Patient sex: F
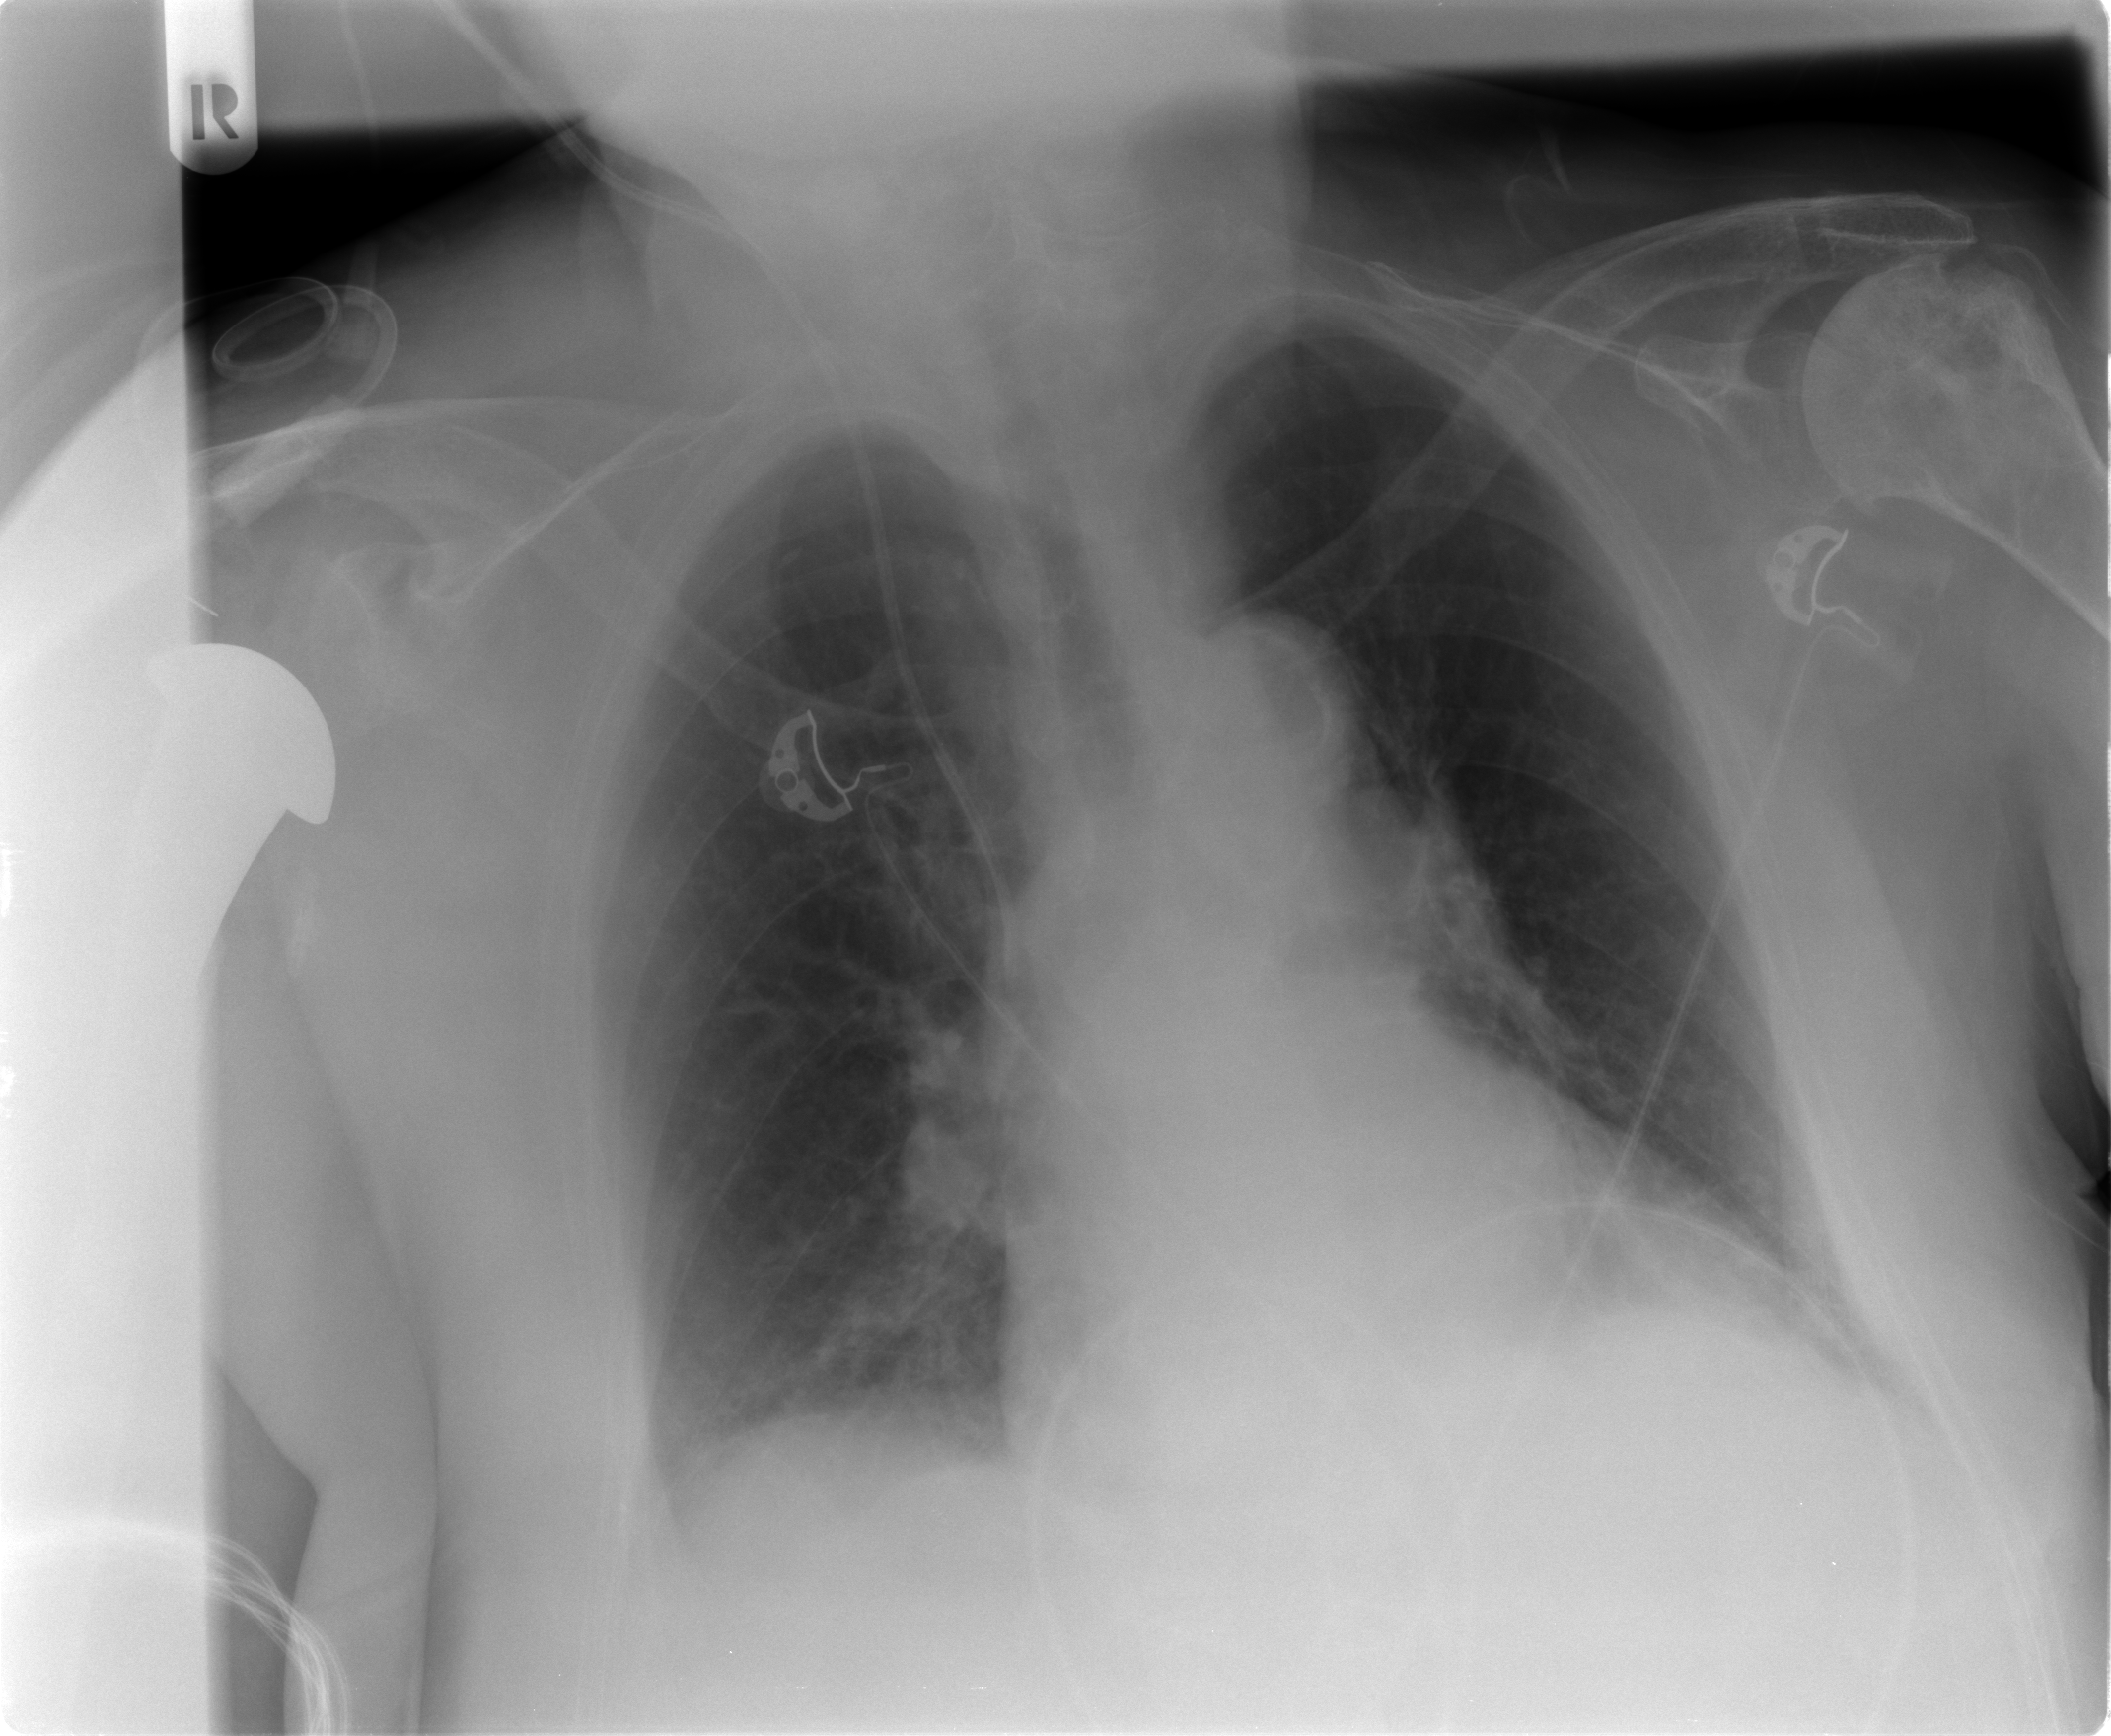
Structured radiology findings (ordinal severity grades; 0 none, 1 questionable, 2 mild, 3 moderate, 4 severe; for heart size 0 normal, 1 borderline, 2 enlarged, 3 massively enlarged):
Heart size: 1
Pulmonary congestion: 1
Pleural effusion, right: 1
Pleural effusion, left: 0
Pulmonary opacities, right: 0
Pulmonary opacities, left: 0
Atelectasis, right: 2
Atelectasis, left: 2